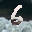
Label: 6